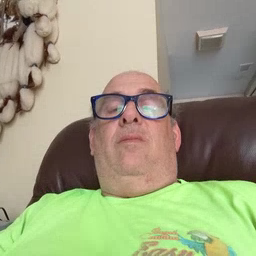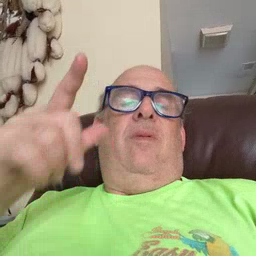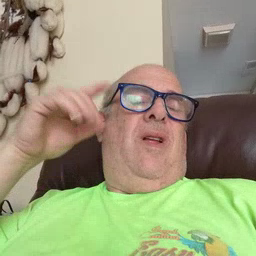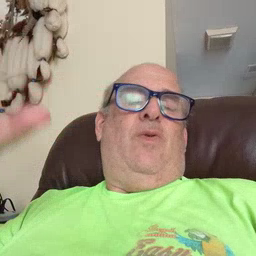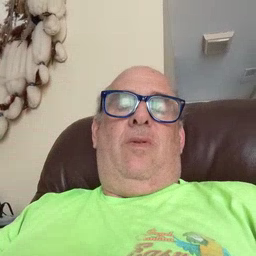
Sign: loud